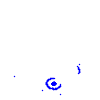
Particle: electron